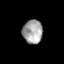
Tissue: lung
Cell type: Others
Senescence score: 0.2392
Nuclear area (px): 465
Mean DAPI intensity: 162.161